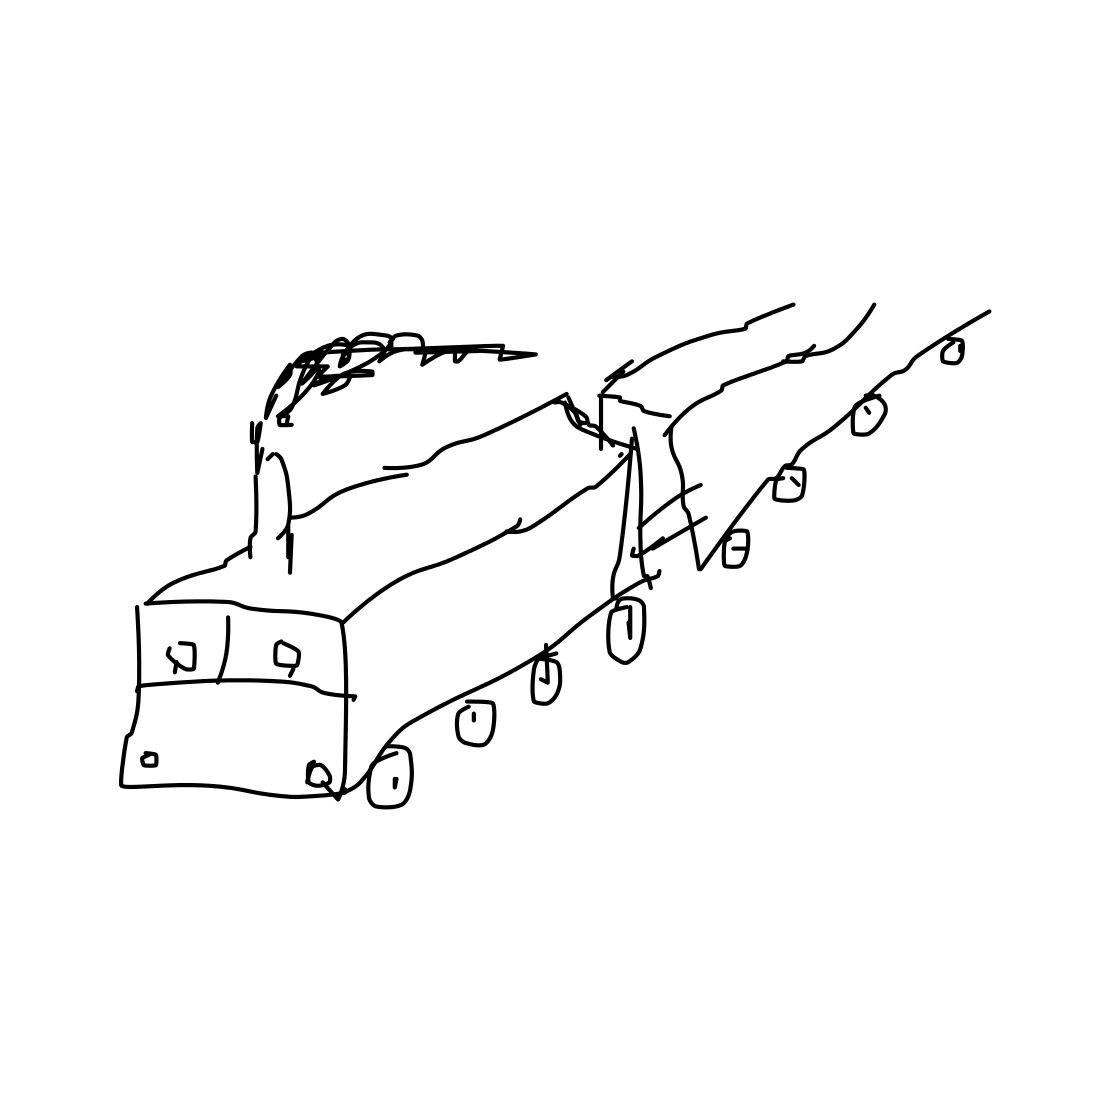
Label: train